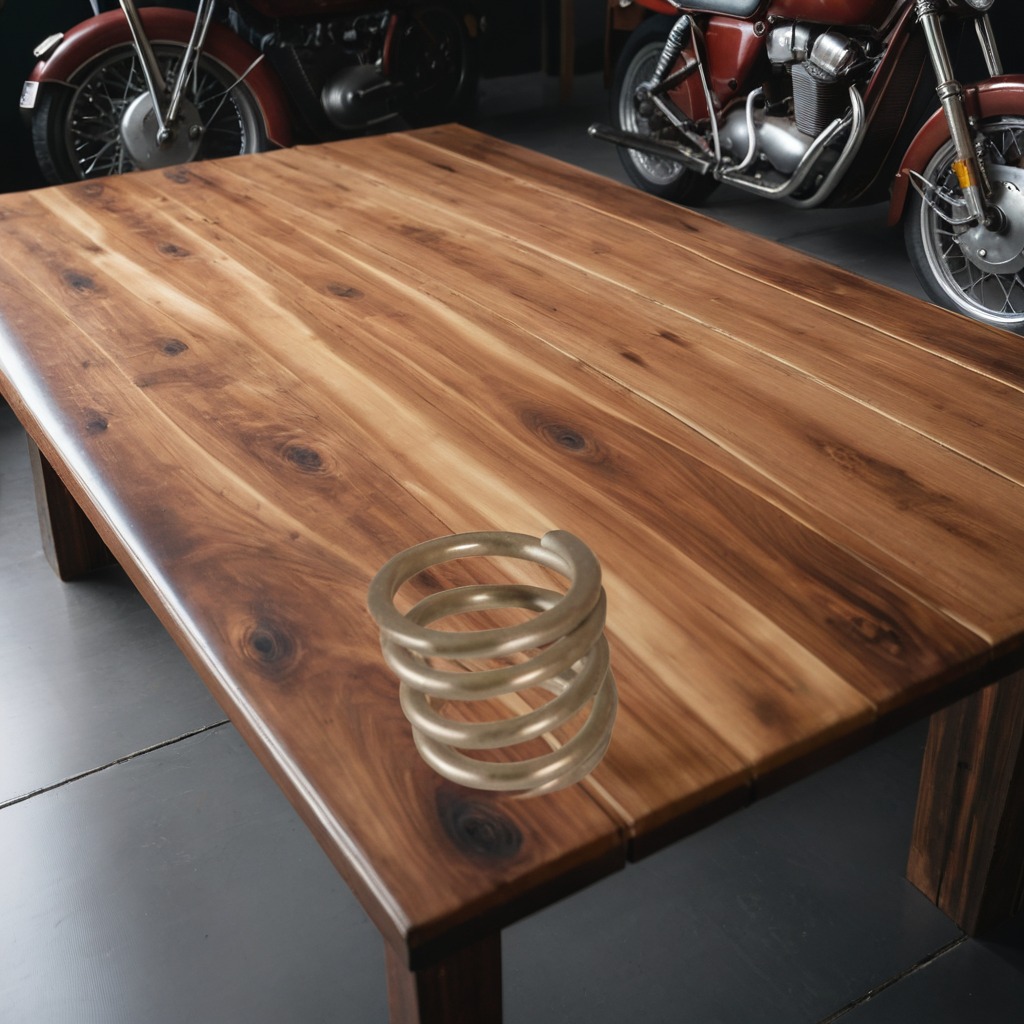
A coiled metal spring lies on the oil-spilled wooden table in a vintage motorcycle garage.